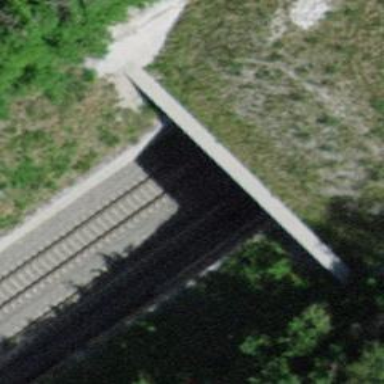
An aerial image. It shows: Railway tunnel with electrified tracks and contact line.